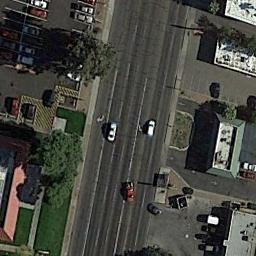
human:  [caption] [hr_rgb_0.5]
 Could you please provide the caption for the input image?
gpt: There are many buildings and green plants on both sides of the freeway  There are three cars on the freeway  Many cars are parked in the open space beside the freeway .

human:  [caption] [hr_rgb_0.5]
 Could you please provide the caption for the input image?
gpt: The freeway is next to the houses and some cars .

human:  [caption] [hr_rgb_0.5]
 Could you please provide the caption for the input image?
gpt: A straight freeway with some intersections goes through the block and some houses and parking lots are on both sides of the freeway .

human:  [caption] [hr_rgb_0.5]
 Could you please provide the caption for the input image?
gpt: There was not a single car on the motorway .

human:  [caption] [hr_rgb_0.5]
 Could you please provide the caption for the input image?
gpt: There are some buildings beside the freeway on urban area .